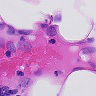
Metastatic tissue present: yes